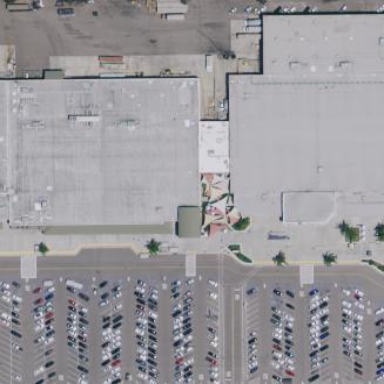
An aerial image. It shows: Commercial building.